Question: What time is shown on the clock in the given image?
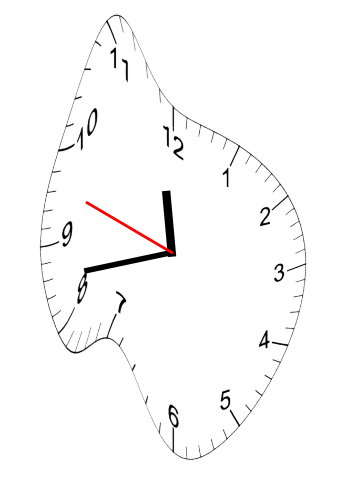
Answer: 11:42:48